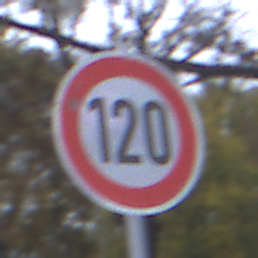
Verkehrszeichen: Geschwindigkeit120
Umgebung: Outdoor, Urban
Tageszeit: MorningAfternoon
Wetter: Overcast
Licht: Natural
Jahreszeit: NotSpecified
Kontrast: LowContrast